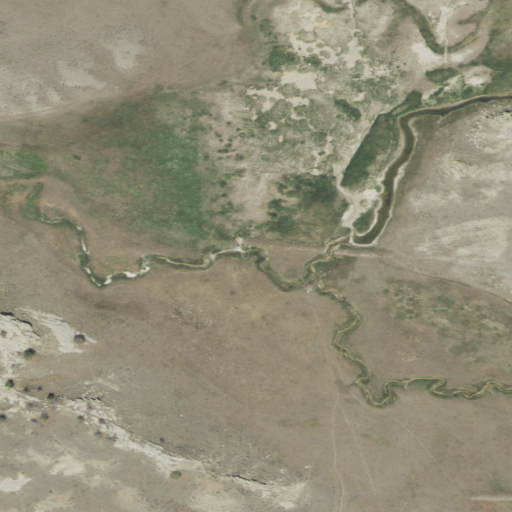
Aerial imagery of valley in Montana named Spring Coulee containing herbaceous wetlands, grassland, and shrub